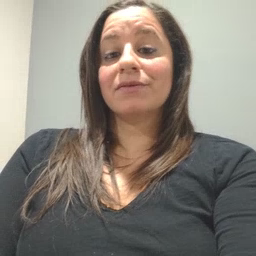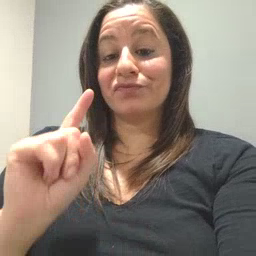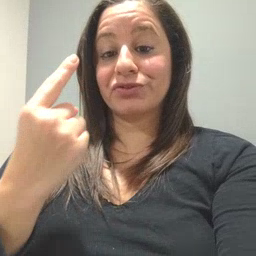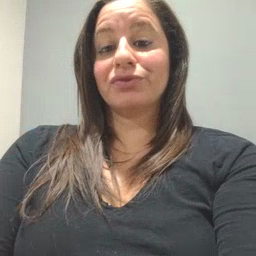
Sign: first